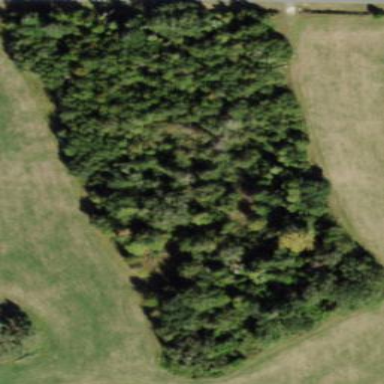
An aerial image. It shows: Mixed leaf woodland.